五年级 · 立体几何学
下图是长方体的展开图, 这个长方体的棱长总和是( )厘米。

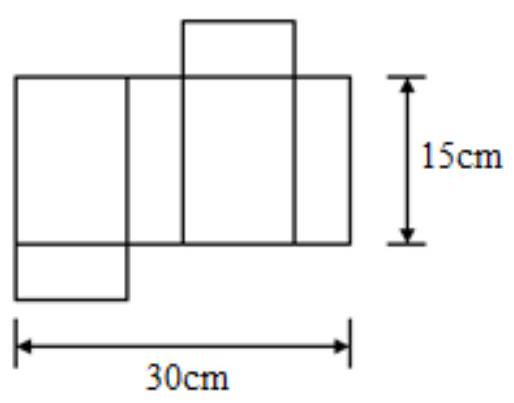
答案: 解120

【分析】观察长方体的展开图可知, 2 条长 +2 条宽 $=30$ 厘米, 高为 15 厘米, 所以长方体的长和宽的和为 $(30 \div 2)$ 厘米, 然后根据长方体棱长和公式: $\mathrm{L}=(\mathrm{a}+\mathrm{b}+\mathrm{h}) \times 4$ 求解即可。

【详解】 $30 \div 2=15$ (厘米)

$$
(15+15) \times 4
$$

$$
\begin{aligned}
& =30 \times 4 \\
& =120 \text { (厘米) }
\end{aligned}
$$

这个长方体的棱长总和是 120 厘米。

【点睛】本题考查了长方体的展开图以及长方体棱长和公式的灵活应用。